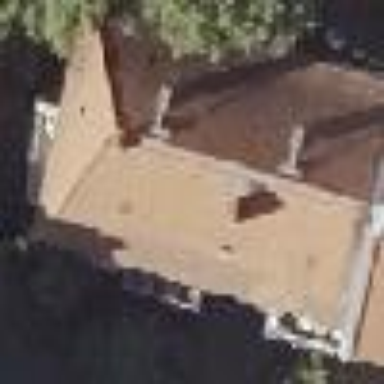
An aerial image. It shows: Hipped roof on residential building.